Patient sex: F
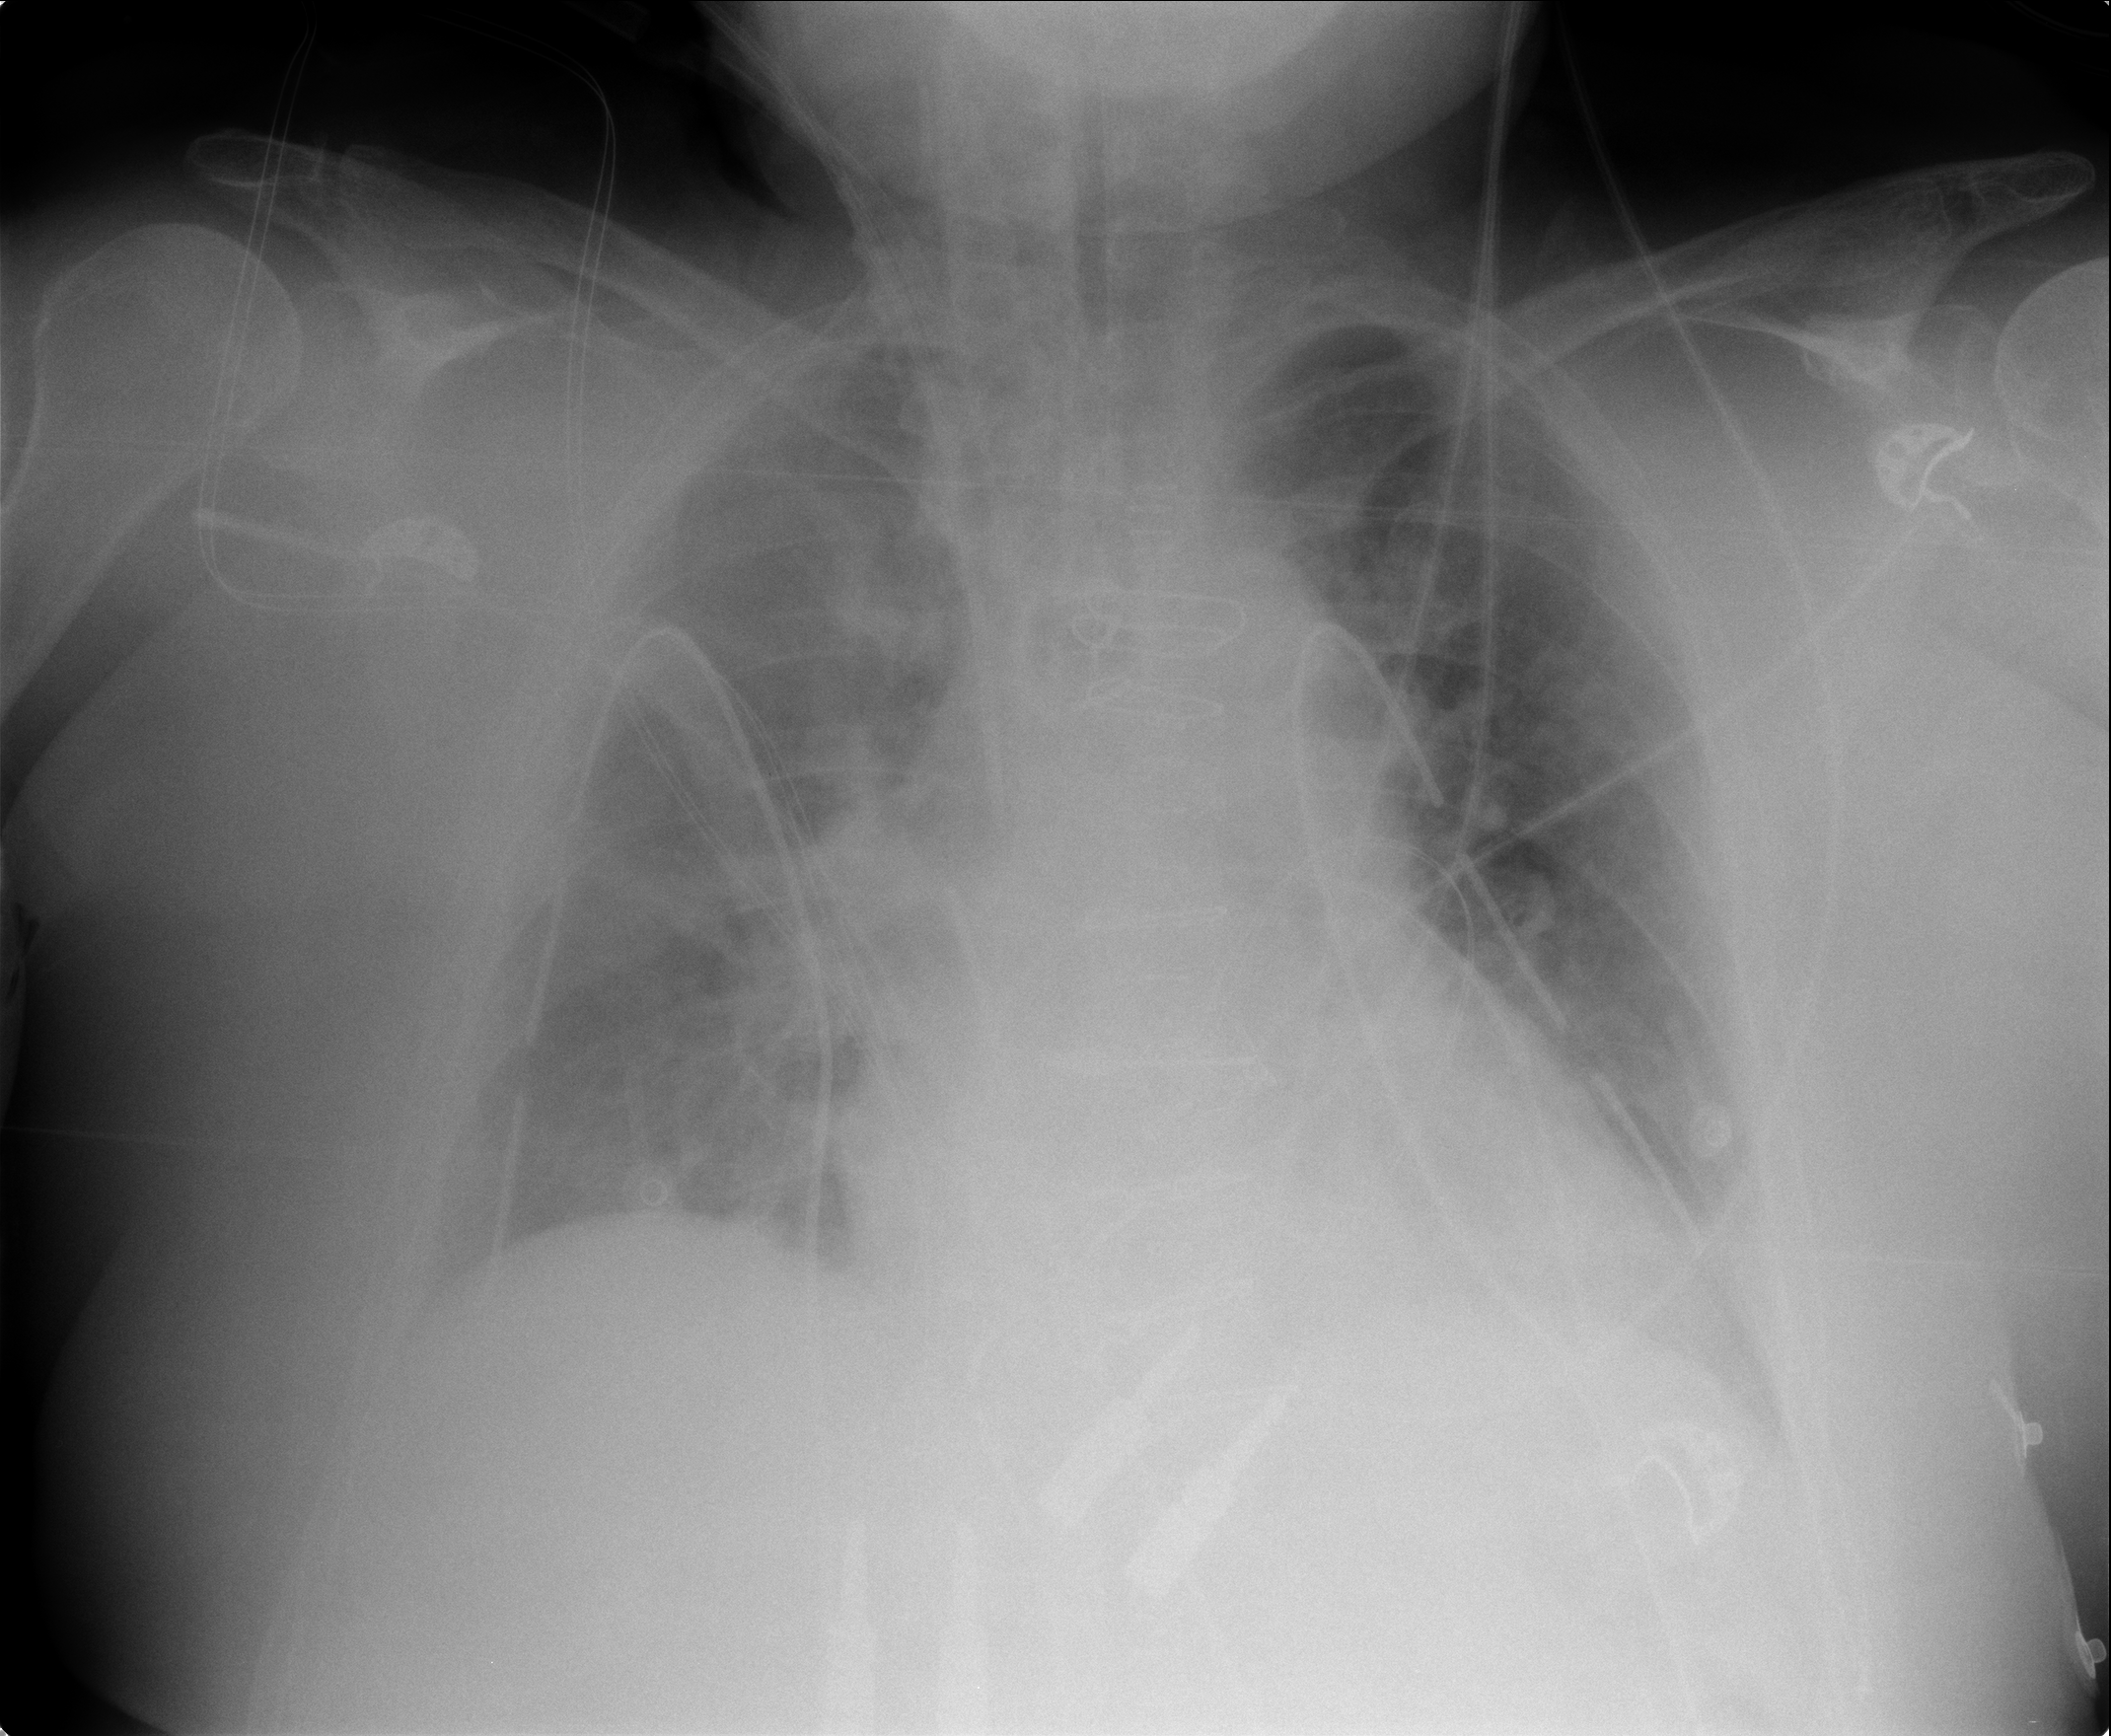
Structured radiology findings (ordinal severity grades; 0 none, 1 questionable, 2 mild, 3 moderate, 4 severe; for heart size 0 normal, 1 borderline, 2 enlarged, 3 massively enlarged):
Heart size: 2
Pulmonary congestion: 2
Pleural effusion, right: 1
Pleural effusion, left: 2
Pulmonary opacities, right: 2
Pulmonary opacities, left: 2
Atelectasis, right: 2
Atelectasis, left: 2